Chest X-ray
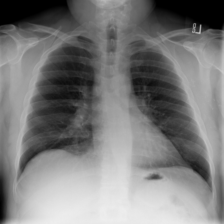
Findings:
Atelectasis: negative
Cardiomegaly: negative
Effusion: negative
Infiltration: negative
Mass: negative
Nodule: negative
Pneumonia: negative
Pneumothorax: negative
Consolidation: negative
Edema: negative
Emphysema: negative
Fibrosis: negative
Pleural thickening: negative
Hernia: negative